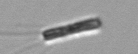
Label: Chaetoceros_subtilis